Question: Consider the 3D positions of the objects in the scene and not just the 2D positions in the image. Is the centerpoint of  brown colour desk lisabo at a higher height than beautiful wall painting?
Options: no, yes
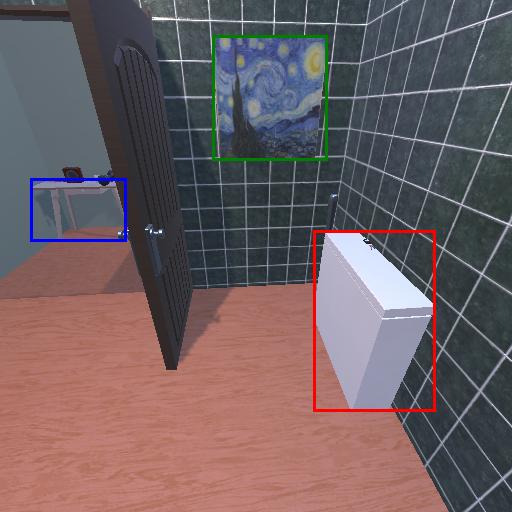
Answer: no